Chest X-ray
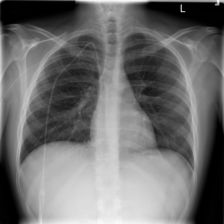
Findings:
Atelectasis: negative
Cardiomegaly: negative
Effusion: negative
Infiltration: negative
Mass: negative
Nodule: negative
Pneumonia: negative
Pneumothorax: negative
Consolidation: negative
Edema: negative
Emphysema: negative
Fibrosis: negative
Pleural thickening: negative
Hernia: negative